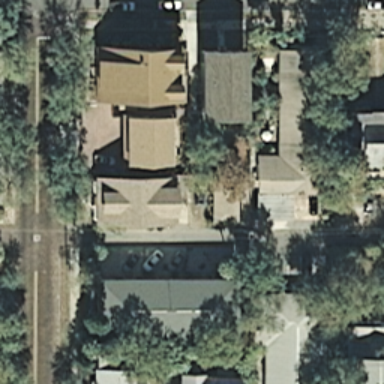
It is a medium residential area with houses surrounded by lawn and plants .